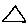
Label: triangle